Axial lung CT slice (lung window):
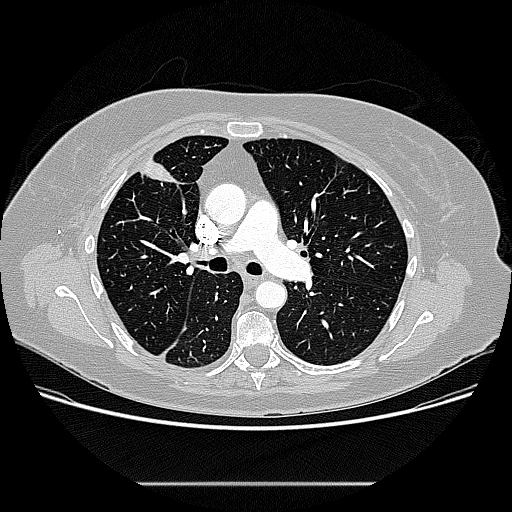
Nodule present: no